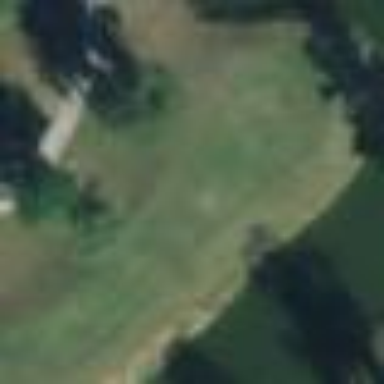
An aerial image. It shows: Golf tee on grassy land.